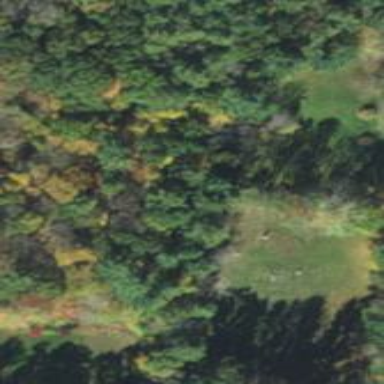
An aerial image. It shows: Cemetery.